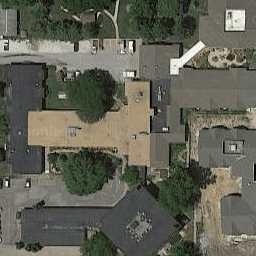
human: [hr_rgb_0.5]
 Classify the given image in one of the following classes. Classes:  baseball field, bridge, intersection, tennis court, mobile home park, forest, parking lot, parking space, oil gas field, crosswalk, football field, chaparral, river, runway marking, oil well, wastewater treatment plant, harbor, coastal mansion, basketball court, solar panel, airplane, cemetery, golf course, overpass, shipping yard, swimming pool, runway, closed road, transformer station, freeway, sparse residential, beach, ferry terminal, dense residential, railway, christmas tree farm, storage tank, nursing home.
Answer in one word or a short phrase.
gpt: nursing home